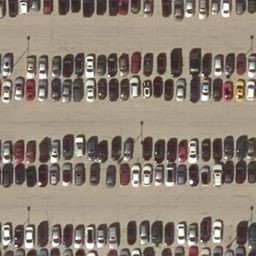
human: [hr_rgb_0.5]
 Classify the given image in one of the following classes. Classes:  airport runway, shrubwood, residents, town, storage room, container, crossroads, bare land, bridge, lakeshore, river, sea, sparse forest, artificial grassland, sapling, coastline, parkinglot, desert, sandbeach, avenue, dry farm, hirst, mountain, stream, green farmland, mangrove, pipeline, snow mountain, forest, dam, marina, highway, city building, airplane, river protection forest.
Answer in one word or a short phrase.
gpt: parkinglot